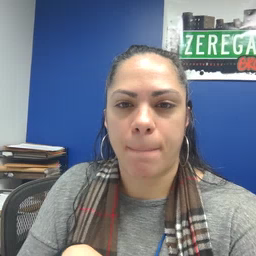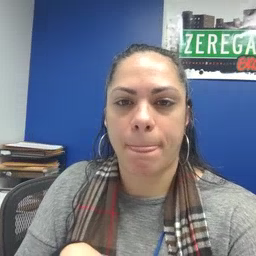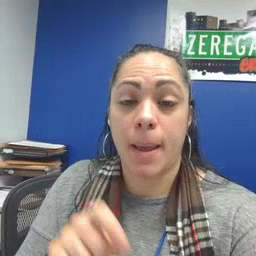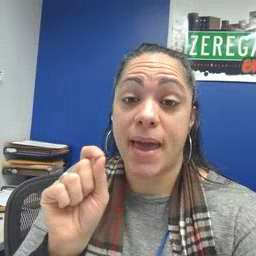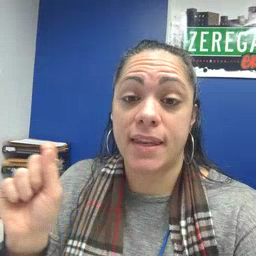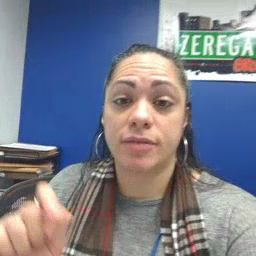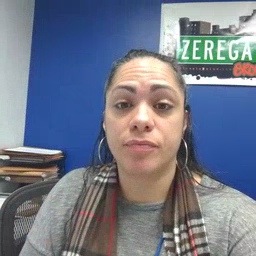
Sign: pen